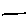
Label: line